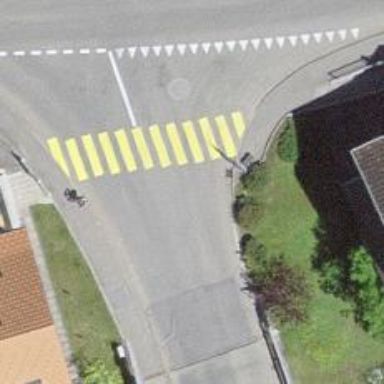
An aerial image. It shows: Zebra crossing on the road.